Question: So I use an api connection to fetch some data. The information I get represents a barlike div with a:
'''
$target = number_format((float)$data->data[2][32][3], 2, '.', '');
'''
And an average of an array:
'''
public static function try($data)
{
$array = [];
$sum = 0;
$path = $data->data[2];
foreach($path as $key => $item){
if($key > 1 && isset($item[5])){
$array[] = (int)$item[5];
$sum += (int)$item[5];
}
}
$avg = ($sum / count($array));
return json_encode(number_format((float)$avg, 2, '.', ''));
}
'''
So the target is: 9.33% and the average is 14.77%
I tried to make a function to fill a div (.outer) using another div (.inner) and the target is a third div shaped like a bar (.target). What I try to do is make the .iner div complete a percentage of the .outer div according to the result(in this case 14.77). The problem occurs when the average (.iner div) is higher than the target (which right now is the .outer div width). Right now the .target div is not dynamic, it is placed in the right of the .outer div, the .outer div representing the target. This doesn't work when the average is higher than the target. When this happens I want to make the .target div go behind the .inner div procentually according to how much the average exceeds the target.
CSS:
'''
.outer, .inner, .target {
height: 14px;
margin-bottom: 5px;
}
.outer {
background-color: #cccccc;
width: 200px;
margin: 0 auto;
}
.inner {
background-color: #66a3ff;
}
.target {
background-color: black;
width: 3px;
height: 14px;
float: right;
}
'''
HTML:
'''
<div class="outer">
<div class="target"></div>
<div class="inner" style="width: <?php echo round( 100 * \Helper::getDataForTry($data)) ?>%;"></div>
</div>
'''
Function for percentage :
'''
public static function getDataForTry($data)
{
$target = number_format((float)$data->data[2][32][3], 2, '.', '');
$array = [];
$sum = 0;
$path = $data->data[2];
foreach($path as $key => $item){
if($key > 1 && isset($item[5])){
$array[] = (int)$item[5];
$sum += (int)$item[5];
}
}
$avg = ($sum / count($array));
$percent = $avg / $target;
return json_encode(number_format((float)$percent, 2, '.', ''));
}
'''
Image of how the final product should look like:

In the first case scenario the average exceeds the target
In the second case the target is at the end of the outer div and the inner div procentually changes its width according to how much he has left until he reaches the target (which I already have done).
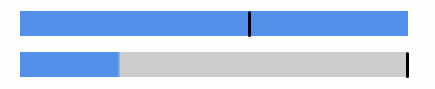
Answer: Instead of using a black background and floating the inside divs, use positioning and borders to achieve the desired behaviour.
Also, you need to define the base value of the outer div first (PHP):
'''
$target = 9.33;
$avg = 14.77;
$base = max($target, $avg);
'''
'$base' will now be set to the highest value, in this case, it's the average (14.77). Since your outer div shall be 200px wide, you can calculate the sizes of the inner divs in PHP first:
'''
$bar_width = 200px; // Change that to whatever you want.
$target_width = $bar_width / 100 * ($target / $base * 100);
$avg_width = $bar_width / 100 * ($avg / $base * 100);
'''
calculate the width in CSS directly ('calc'):
'''
<div class="outer">
<div class="target" style="width: calc(<?php echo $bar_width; ?> / 100 * (<?php echo $target; ?> / <?php echo $base; ?> * 100))"></div>
<div class="inner" style="width: calc(<?php echo $bar_width; ?> / 100 * (<?php echo $avg; ?> / <?php echo $base; ?> * 100))"></div>
</div>
'''
For styling, position the outer div relatively and the inner ones absolutely, use a black border for the target without background.
See an example below:
'''
.outer, .inner, .target {
height: 14px;
margin-bottom: 5px;
}
.outer {
background-color: #cccccc;
width: 200px;
margin: 0 auto;
position: relative;
font-size: 10px;
line-height: 14px;
font-family: sans-serif;
}
.inner {
background-color: #66a3ff;
position: absolute;
z-index: 1;
width: calc(200 / 100 * 14.77px);
color: white;
}
.target {
background-color: transparent;
width: 19px;
position: absolute;
border-right: 3px solid black;
z-index: 2;
color: black;
text-align: right;
}
'''
'''
<h3>Average higher than target</h3>
<div class="outer">
<div class="target" style="width: calc(200px / 100 * (9.33 / 14.77 * 100))">9.33%&nbsp;</div>
<div class="inner" style="width: calc(200px / 100 * (14.77 / 14.77 * 100))">&nbsp;14.77%</div>
</div>
<h3>Average lower than target</h3>
<div class="outer">
<div class="target" style="width: calc(200px / 100 * (14.77 / 14.77 * 100))">14.77%&nbsp;</div>
<div class="inner" style="width: calc(200px / 100 * (9.33 / 14.77 * 100))">&nbsp;9.33%</div>
</div>
'''